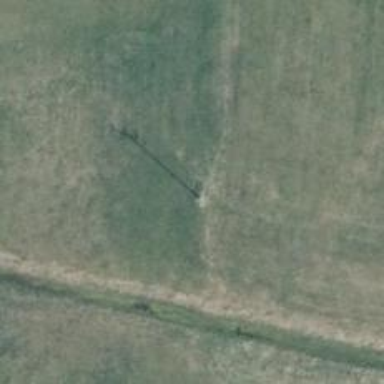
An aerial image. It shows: Minor power line.